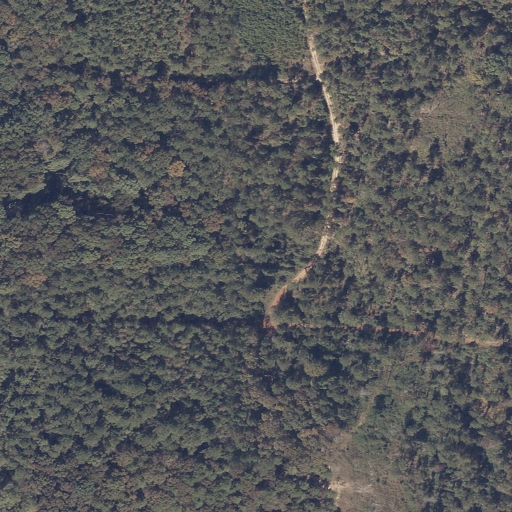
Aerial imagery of gap in Alabama named Hurds Gap containing evergreen forest, deciduous forest, grassland, and mixed forest